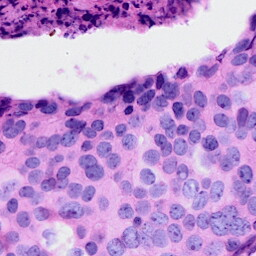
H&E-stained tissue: Breast